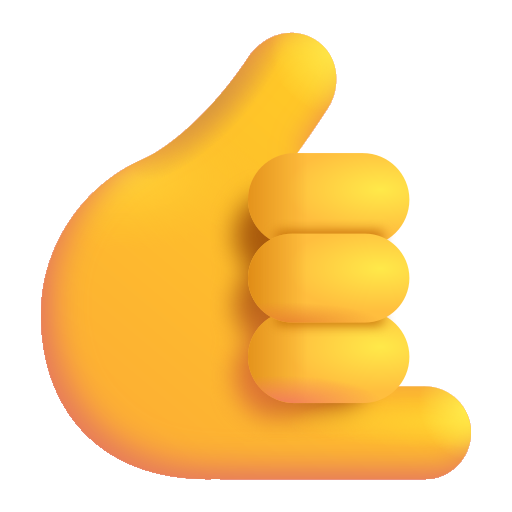
call me hand color default